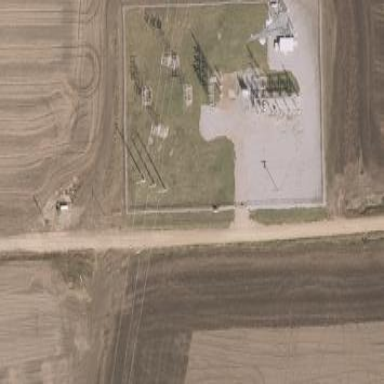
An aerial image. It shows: Distribution level power substation enclosed by fence.